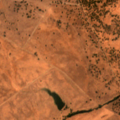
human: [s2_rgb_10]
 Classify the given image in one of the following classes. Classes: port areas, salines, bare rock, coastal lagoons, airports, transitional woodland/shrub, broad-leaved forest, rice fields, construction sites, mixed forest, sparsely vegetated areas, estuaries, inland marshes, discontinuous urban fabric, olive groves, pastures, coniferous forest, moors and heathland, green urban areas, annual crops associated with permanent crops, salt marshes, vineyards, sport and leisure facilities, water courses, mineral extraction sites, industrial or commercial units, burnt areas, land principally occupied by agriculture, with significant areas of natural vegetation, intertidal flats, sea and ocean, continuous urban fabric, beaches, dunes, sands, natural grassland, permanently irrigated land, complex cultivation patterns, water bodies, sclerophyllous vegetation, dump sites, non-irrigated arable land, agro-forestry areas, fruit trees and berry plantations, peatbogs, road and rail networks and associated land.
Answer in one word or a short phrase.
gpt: non-irrigated arable land, pastures, agro-forestry areas, broad-leaved forest